Field crop: tomato
Growth stage: 1
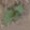
Species: solanum